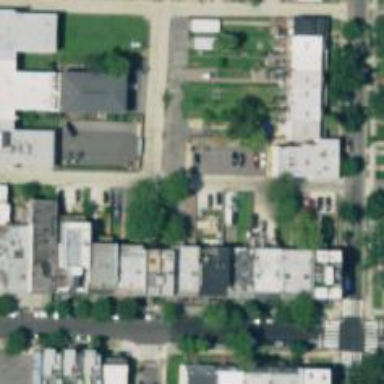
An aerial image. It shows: Alley classified as service road.